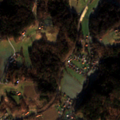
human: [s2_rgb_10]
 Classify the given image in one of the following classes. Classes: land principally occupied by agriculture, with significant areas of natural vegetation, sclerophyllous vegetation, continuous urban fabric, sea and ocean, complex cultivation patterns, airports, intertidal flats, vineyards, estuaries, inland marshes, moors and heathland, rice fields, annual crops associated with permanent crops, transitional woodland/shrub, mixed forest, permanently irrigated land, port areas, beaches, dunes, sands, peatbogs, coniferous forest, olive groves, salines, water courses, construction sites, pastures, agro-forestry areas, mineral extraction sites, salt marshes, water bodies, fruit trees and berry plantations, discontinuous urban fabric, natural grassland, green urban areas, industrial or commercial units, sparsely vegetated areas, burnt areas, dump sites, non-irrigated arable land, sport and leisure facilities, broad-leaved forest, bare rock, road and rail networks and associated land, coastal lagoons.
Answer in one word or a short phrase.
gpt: complex cultivation patterns, broad-leaved forest, mixed forest